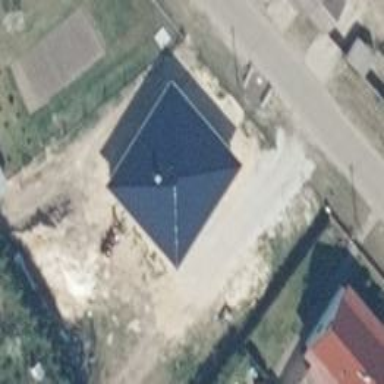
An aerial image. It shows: Residential building with pyramidal roof shape.